Field crop: tomato
Growth stage: 2
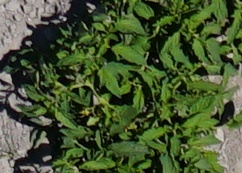
Species: tomato